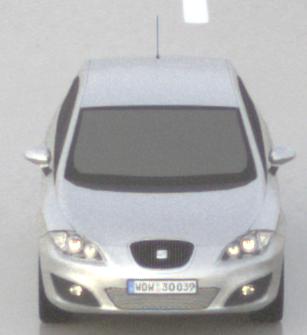
Make: SEAT
Model: Leon 1.4
Detailed model: Leon (1P)
Model produced from: 2009/04
Model produced until: 2010/08
Doors: 5
Color: white
Road condition: wet road
Daytime: sunrise or sunset
Contrast: low contrast